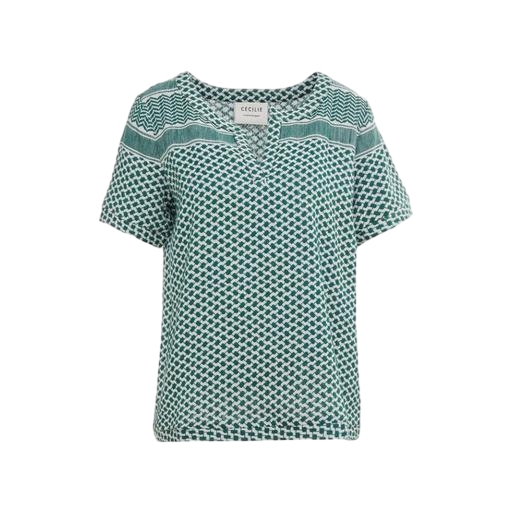
green chevron short-sleeve top, green print t-shirt, green printed shirt, white background